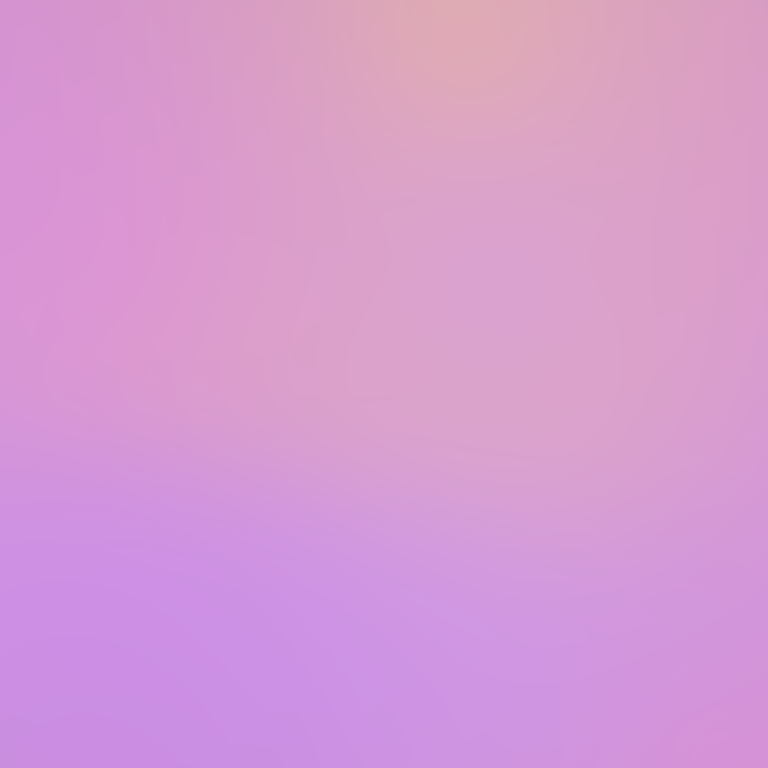
Abstract light effect, smooth gradient from soft lavender to gentle peach, serene atmosphere, diffuse light, no room, no furniture, no objects.